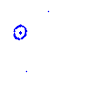
Particle: proton